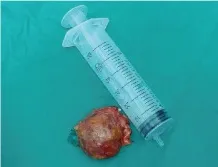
Pathological features of ACTH-independent CS during pregnancy caused by an adrenal adenoma. The gross specimen of the tumor was a reddish-brown round mass, and ,the section of the tumor was golden after incision.
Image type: medical_photograph (other_medical_photograph)